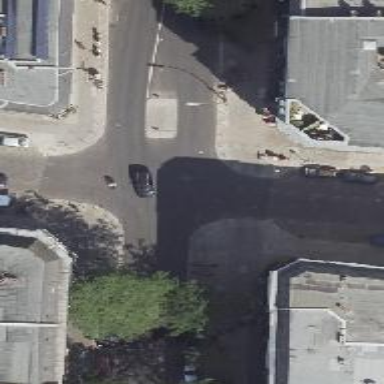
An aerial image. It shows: Unmarked crossing on the road.